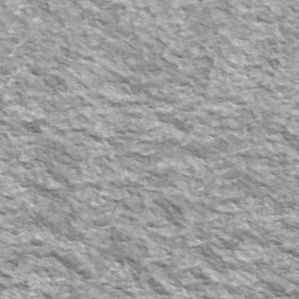
Label: frost